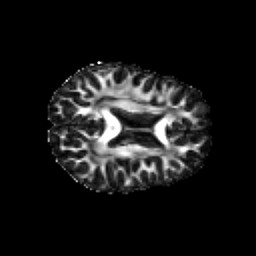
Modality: FA
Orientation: axial
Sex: female
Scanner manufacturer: siemens
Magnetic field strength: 3 T
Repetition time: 5 s
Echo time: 0.071 s